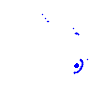
Particle: electron